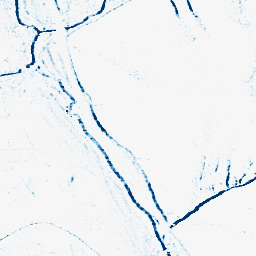
Category: morphological
Decomposition family: morphological_rect
Decomposition parameters: operation: closing
width: 5
height: 3
Upsampling method: sinc_hamming
Upsampling parameters: scale: 8
kernel_size: 8
Upsampling scale: 8